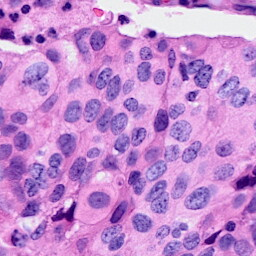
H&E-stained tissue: Breast